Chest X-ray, PA view. Patient: 47 years old, sex M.
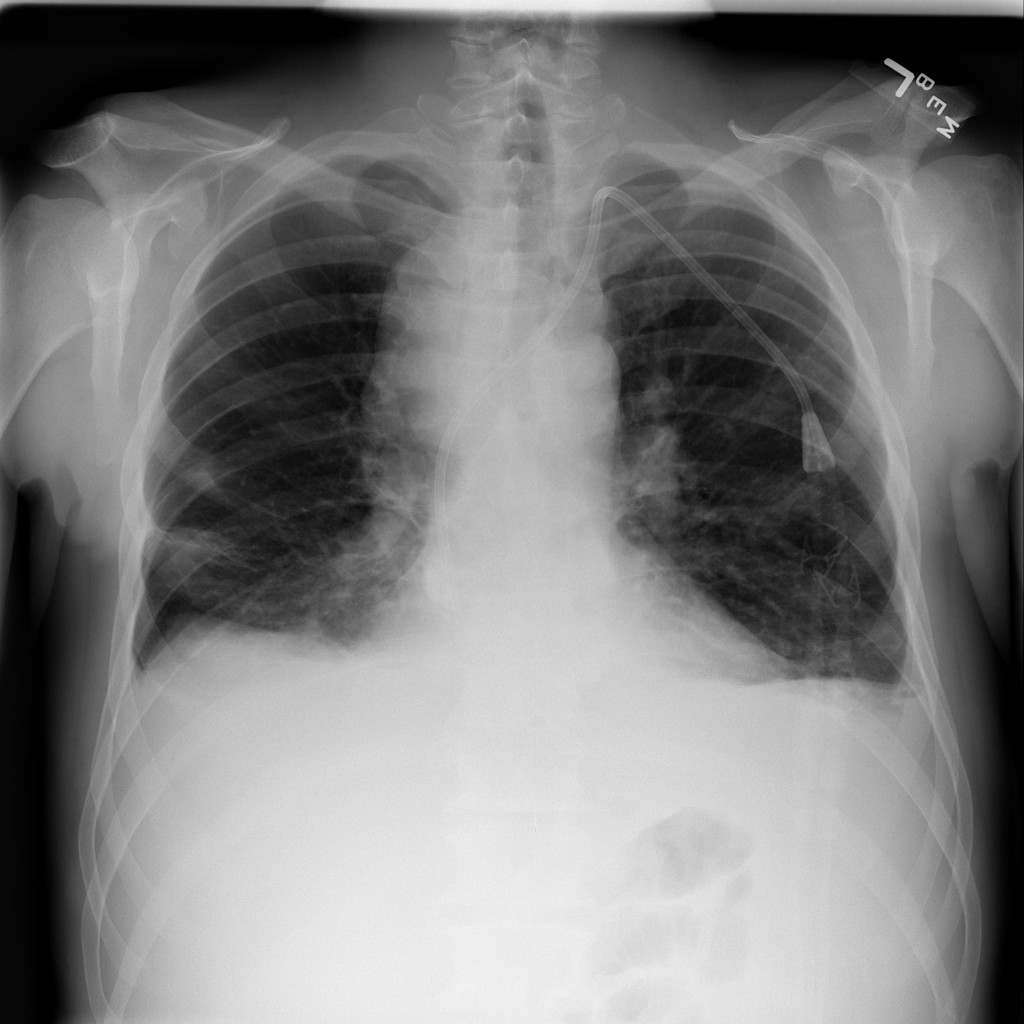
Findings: Atelectasis, Effusion, Mass